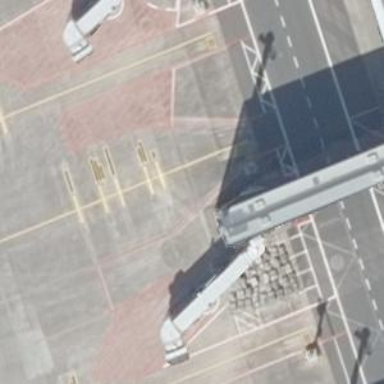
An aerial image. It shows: Parking position at the airport with concrete surface.